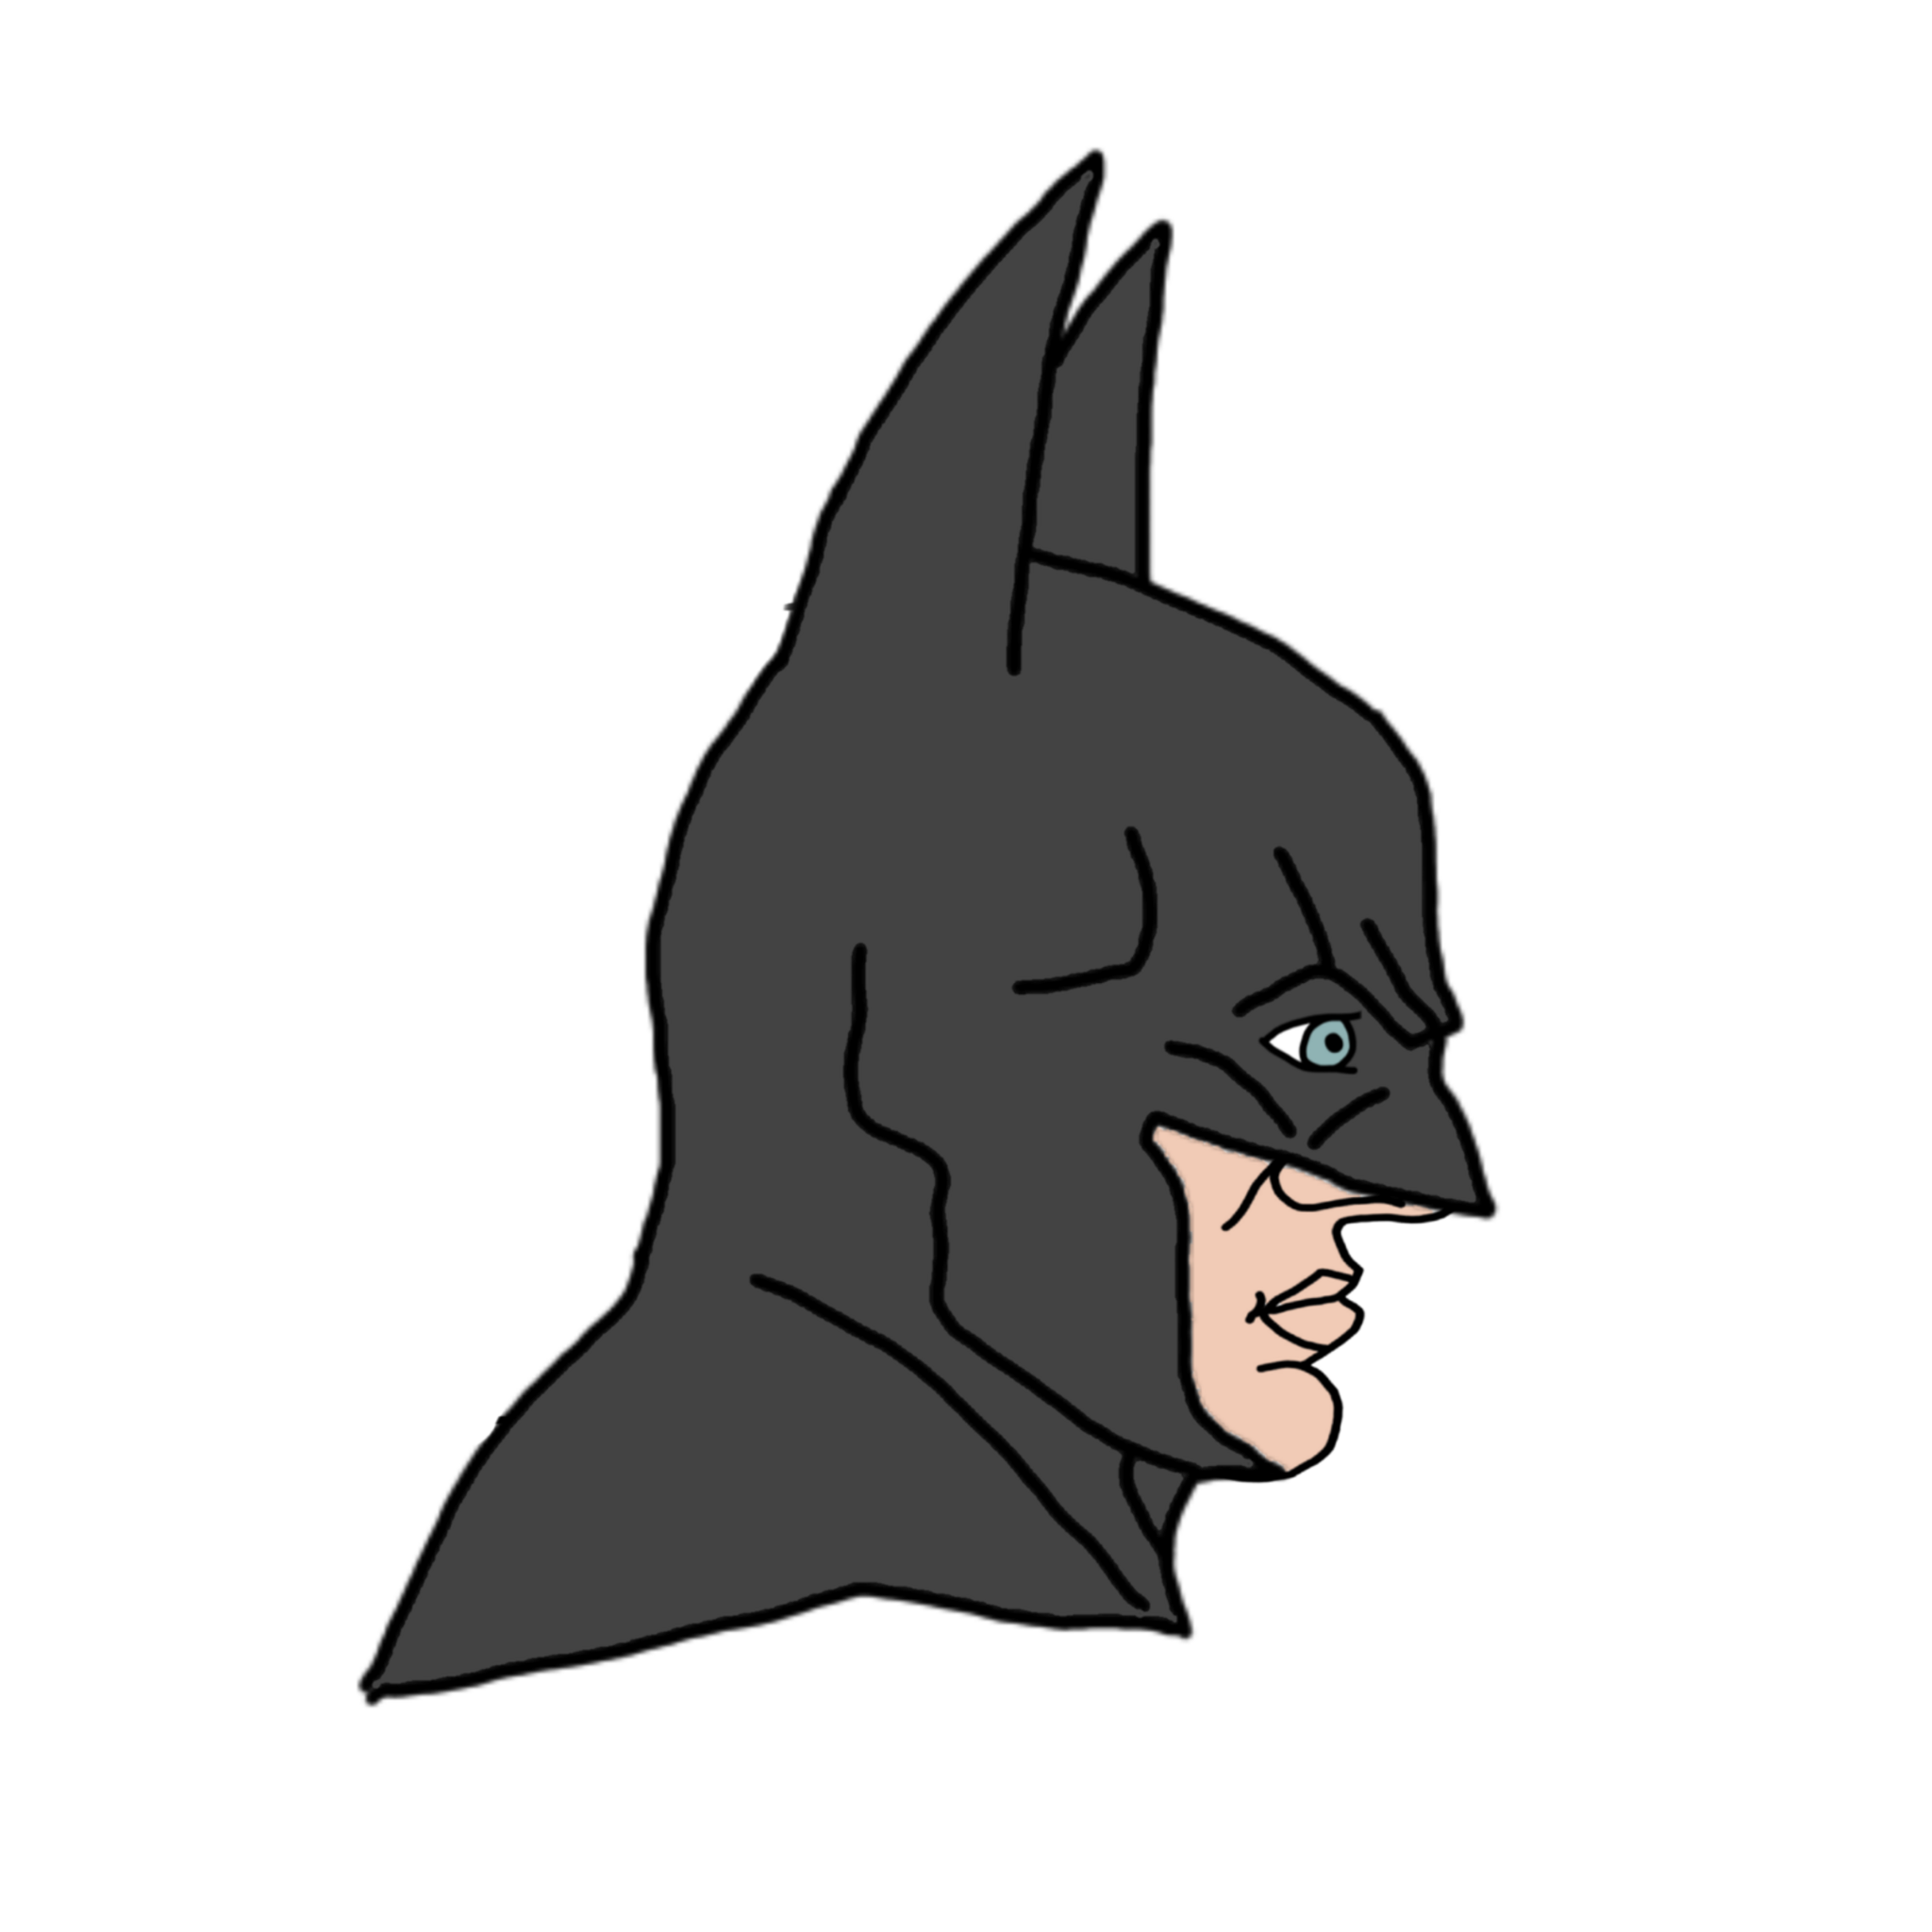
Label: 4_Yes_Chad